Question: I have created a xib file like the following:

I need to make this into a template as I don't want to have to recreate this multiple times. How can i go about doing this ?
Thank you in advance.
Regards..
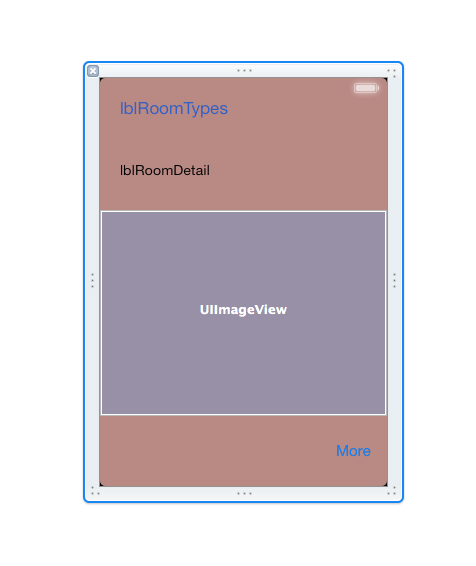
Answer: 1 - Add a sub view class, named whatever you want, I'll call it MyTamp.
2 - Connect your xib to properties in that class.
3 - Whenever you need you tamplate in the code use:
'''
NSArray* nibViews = [[NSBundle mainBundle] loadNibNamed:@"MyTamp"
owner:self
options:nil];
MyTamp* myView = [ nibViews objectAtIndex: 0];
'''
4 - Use the properties you've set to update the view then added to whatever view you want.
Hope that helped :)